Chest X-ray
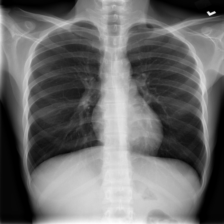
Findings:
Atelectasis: negative
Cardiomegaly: negative
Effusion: negative
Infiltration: negative
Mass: negative
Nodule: negative
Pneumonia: negative
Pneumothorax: negative
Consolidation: negative
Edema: negative
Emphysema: negative
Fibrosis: negative
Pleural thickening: negative
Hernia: negative